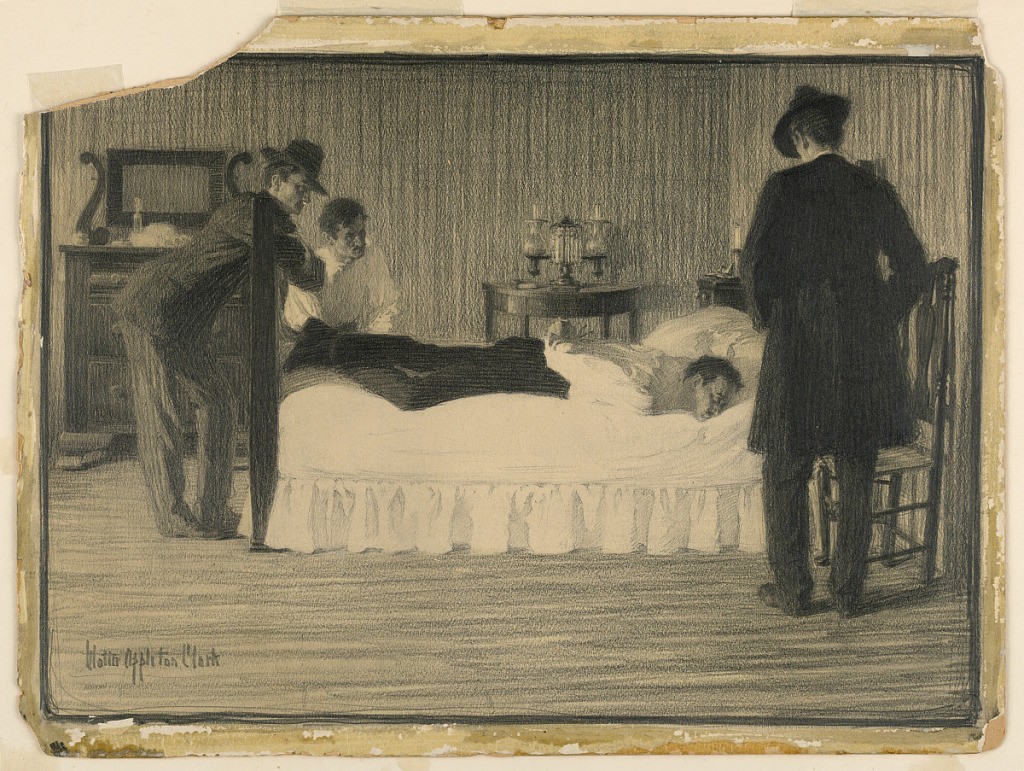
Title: That's No Good, the Squire Said, Quietly
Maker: Walter Appleton Clark, American, 1876–1906
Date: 1897
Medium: Graphite and black crayon on illustration board
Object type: Drawing
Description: Three men stand around a bed upon which a fourth lies on his stomach, hands bound behind him.